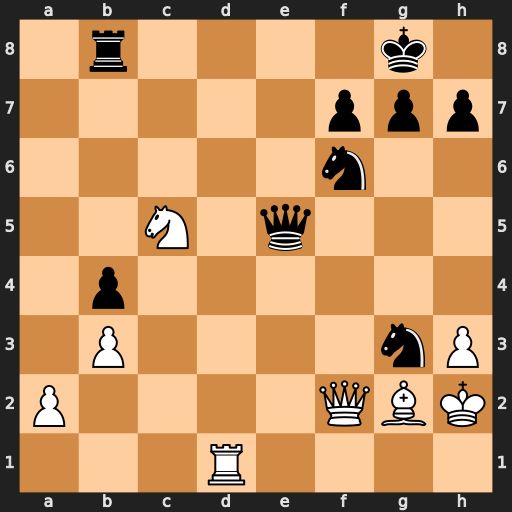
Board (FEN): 1r4k1/5ppp/5n2/2N1q3/1p6/1P4nP/P4QBK/3R4
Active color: w
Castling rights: -
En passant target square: -
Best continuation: Qxg3 Qxg3+ Kxg3